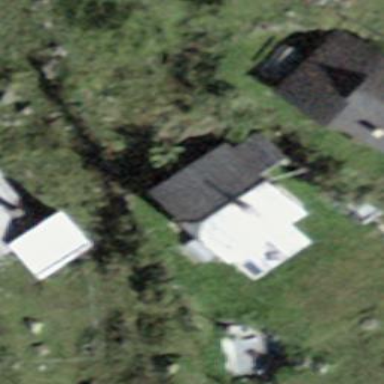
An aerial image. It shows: Gabled house with grey roof oriented across the building.